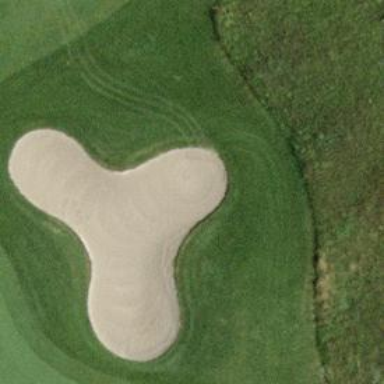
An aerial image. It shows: Bunker on golf course.